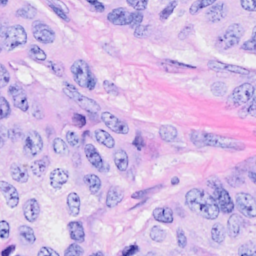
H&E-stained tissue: Breast